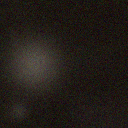
Screen state: off